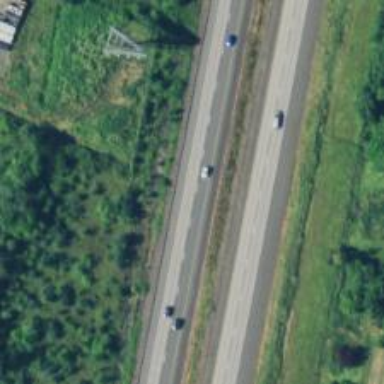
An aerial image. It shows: Motorway.